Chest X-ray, PA view. Patient: 18 years old, sex F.
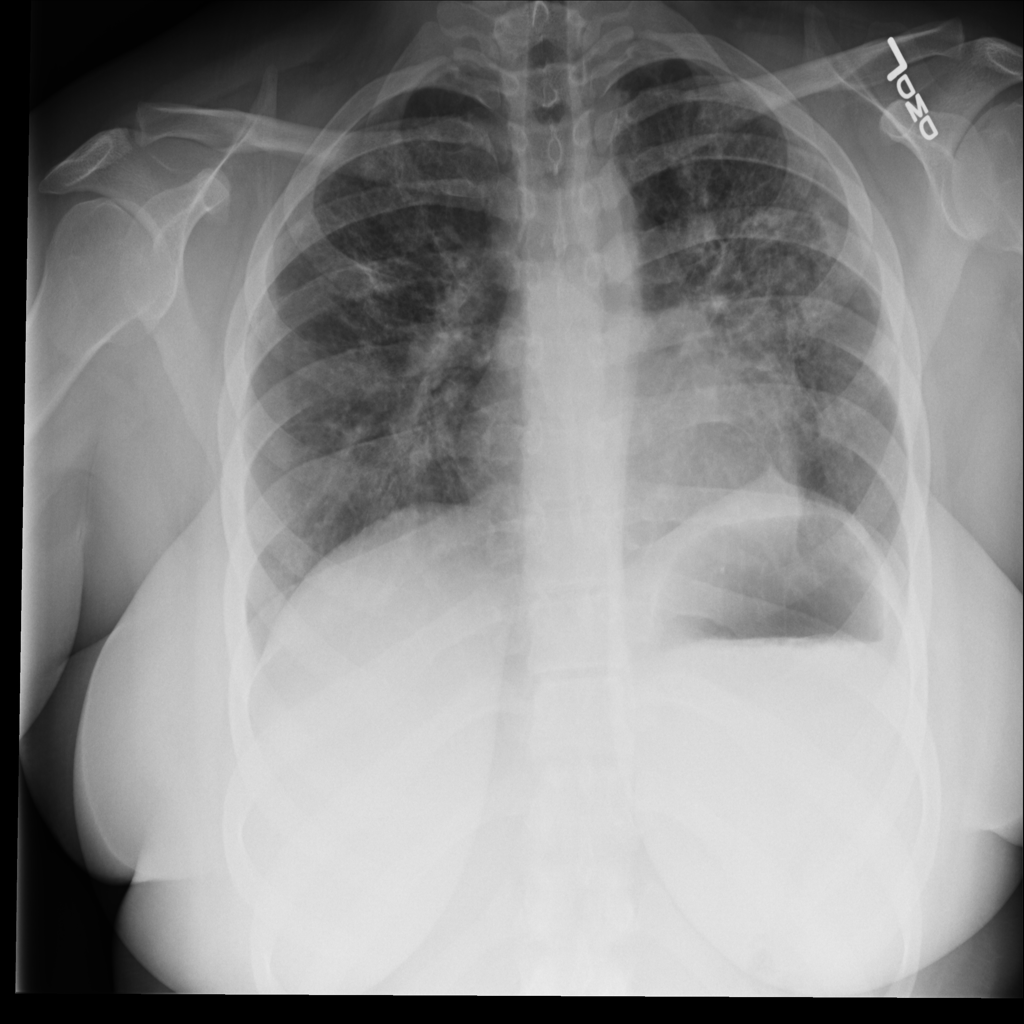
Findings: Fibrosis, Infiltration